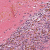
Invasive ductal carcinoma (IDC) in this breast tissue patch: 0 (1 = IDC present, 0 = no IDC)